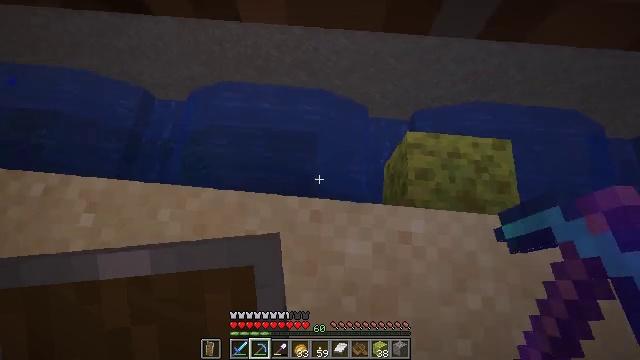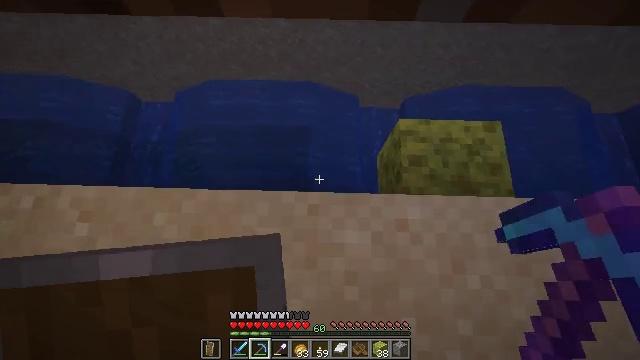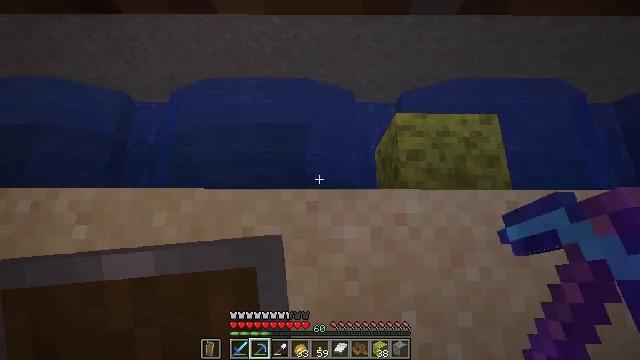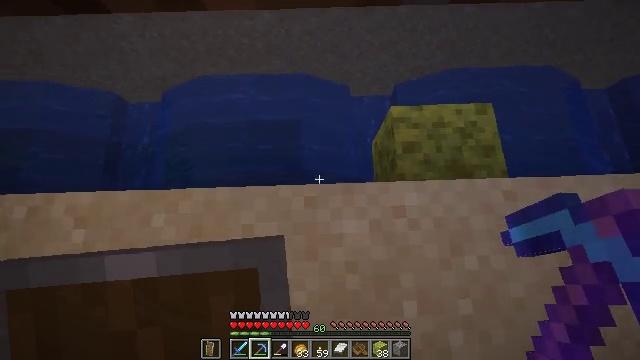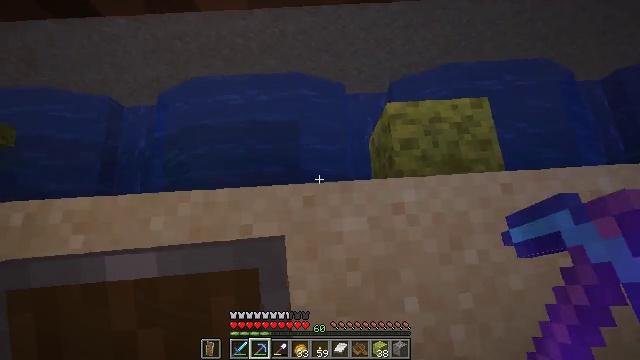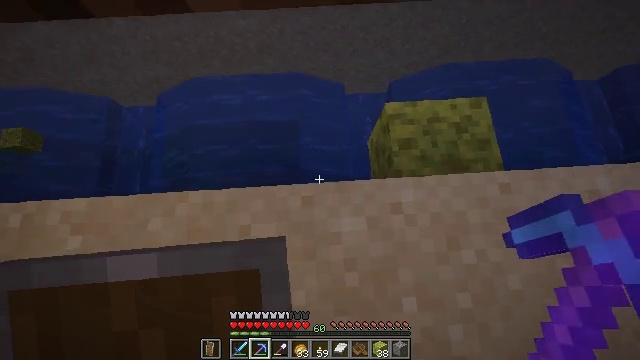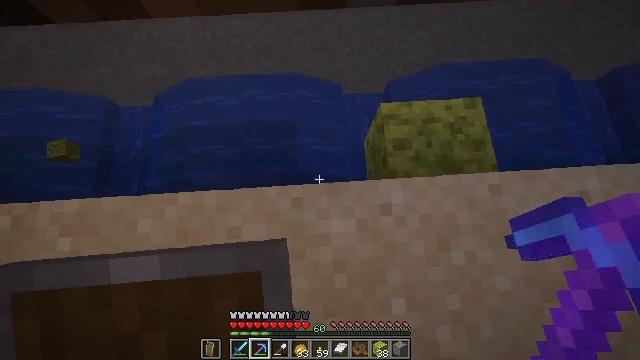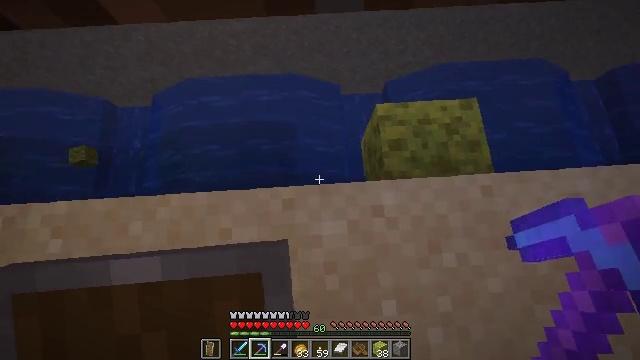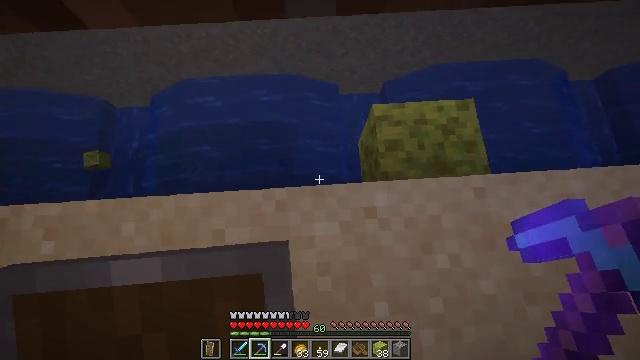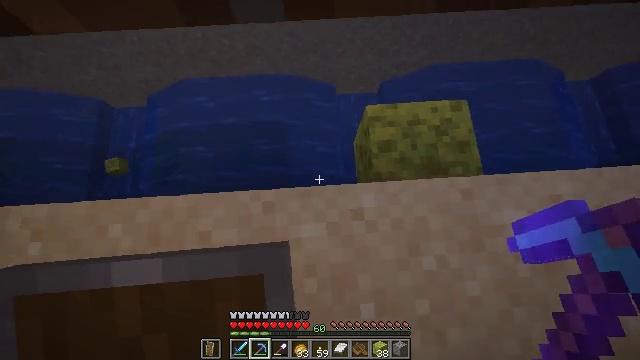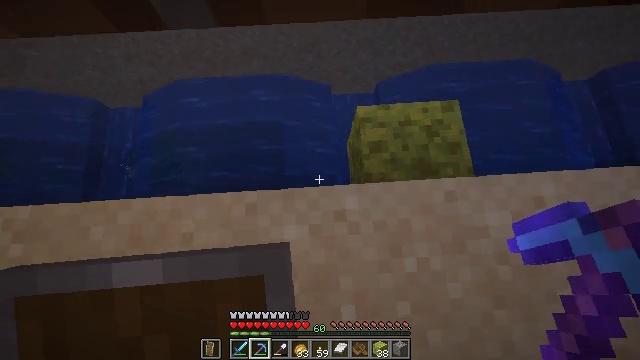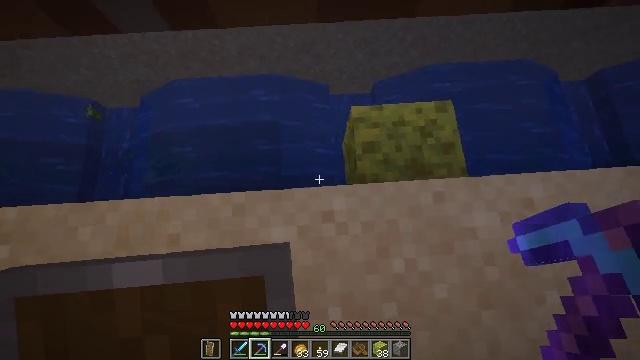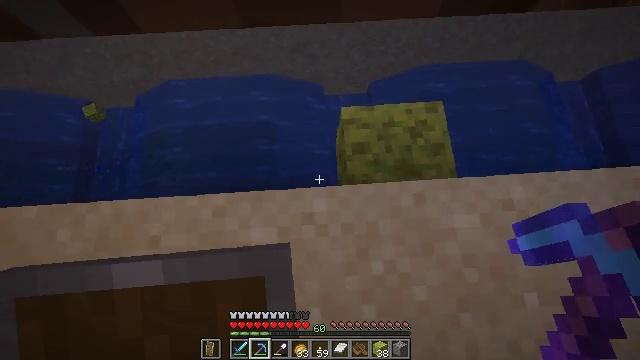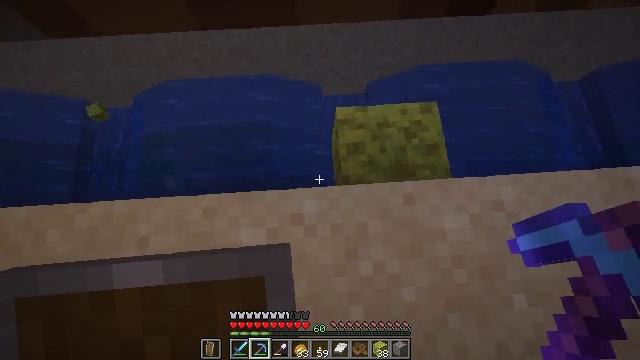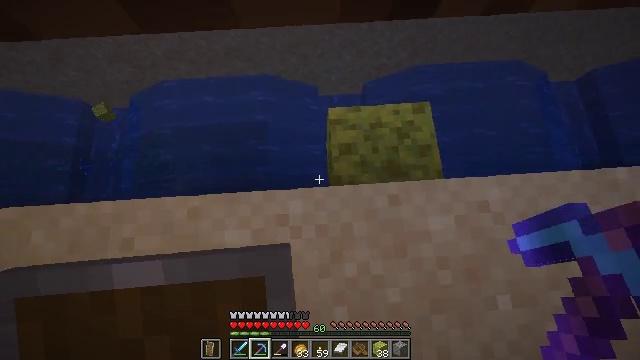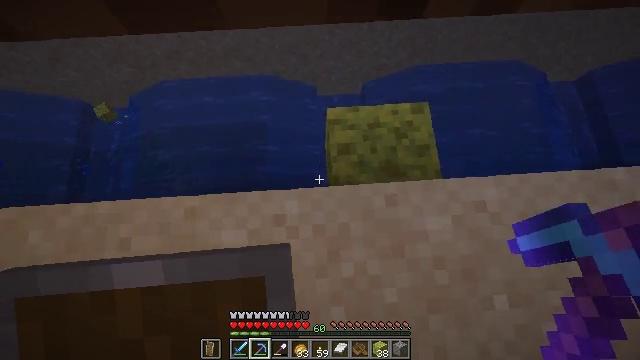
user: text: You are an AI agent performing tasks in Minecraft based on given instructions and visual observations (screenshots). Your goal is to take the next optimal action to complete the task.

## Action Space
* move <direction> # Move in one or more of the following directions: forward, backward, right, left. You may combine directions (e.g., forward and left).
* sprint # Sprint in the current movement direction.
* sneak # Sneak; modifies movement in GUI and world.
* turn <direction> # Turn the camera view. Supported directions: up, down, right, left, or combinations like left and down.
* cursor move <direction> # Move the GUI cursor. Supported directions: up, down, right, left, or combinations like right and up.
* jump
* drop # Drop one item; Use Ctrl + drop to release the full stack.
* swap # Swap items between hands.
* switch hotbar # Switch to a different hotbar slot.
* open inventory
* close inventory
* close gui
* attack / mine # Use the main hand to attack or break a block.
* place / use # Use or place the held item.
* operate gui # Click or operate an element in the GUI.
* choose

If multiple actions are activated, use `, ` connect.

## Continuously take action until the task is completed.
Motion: motion action
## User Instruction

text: Acquire a wet sponge from an ocean monument.
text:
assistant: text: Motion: sneak, turn right and down
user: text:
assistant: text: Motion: sneak, turn right
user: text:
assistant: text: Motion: sneak, turn right and down
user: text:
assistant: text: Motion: sneak, turn right
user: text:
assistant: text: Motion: move right, sneak
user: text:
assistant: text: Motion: move right, sneak
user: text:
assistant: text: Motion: move forward and move right, sneak
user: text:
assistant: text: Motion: move forward and move right, sneak
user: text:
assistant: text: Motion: move forward and move right, sneak
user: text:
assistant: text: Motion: move forward and move right, sneak
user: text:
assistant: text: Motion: move forward and move right, sneak
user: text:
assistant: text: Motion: move forward and move right, sneak
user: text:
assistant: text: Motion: move forward and move right, sneak
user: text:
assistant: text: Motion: move forward and move right, sneak
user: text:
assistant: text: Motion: move forward and move right, sneak
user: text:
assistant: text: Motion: move forward and move right, sneak
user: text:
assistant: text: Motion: move forward and move right, sneak
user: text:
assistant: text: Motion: move forward and move right, sneak, turn up
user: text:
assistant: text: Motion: move forward and move right, sneak, turn left and up
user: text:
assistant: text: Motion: move forward and move right, sneak, turn left and up, attack / mine
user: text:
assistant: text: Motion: move forward and move right, sneak, attack / mine
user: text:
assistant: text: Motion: sneak, attack / mine
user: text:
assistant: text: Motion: sneak, attack / mine
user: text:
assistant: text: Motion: sneak, attack / mine
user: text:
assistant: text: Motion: sneak, attack / mine
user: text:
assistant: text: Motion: sneak, attack / mine
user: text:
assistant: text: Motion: sneak, attack / mine
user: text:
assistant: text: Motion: sneak, attack / mine
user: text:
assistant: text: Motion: sneak, attack / mine
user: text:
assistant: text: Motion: sneak, attack / mine